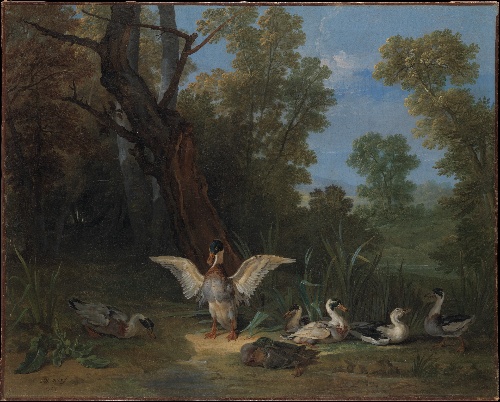
Title: Ducks Resting in Sunshine
Artist: Jean-Baptiste Oudry
Artist bio: French, Paris 1686–1755 Beauvais
Date: 1753
Object type: Painting
Classification: Paintings
Medium: Oil on canvas
Dimensions: 25 1/2 x 31 3/4 in. (64.8 x 80.6 cm)
Department: European Paintings
Credit line: Purchase, 1871
Accession year: 1871
Repository: Metropolitan Museum of Art, New York, NY
Tags: Ducks|Landscapes